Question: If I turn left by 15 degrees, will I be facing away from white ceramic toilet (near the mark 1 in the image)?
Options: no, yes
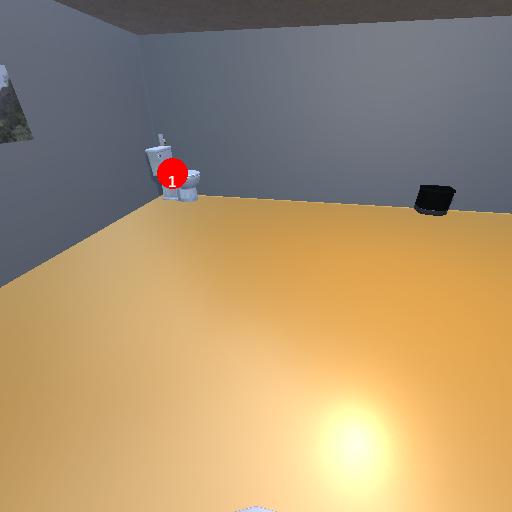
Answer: no